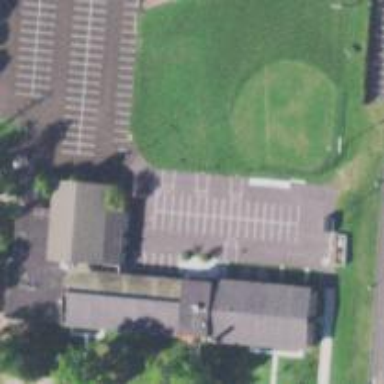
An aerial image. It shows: School building.